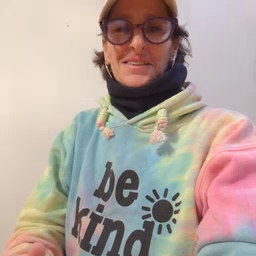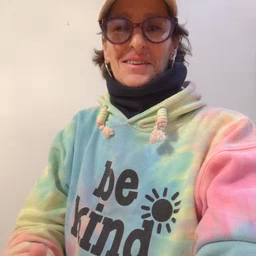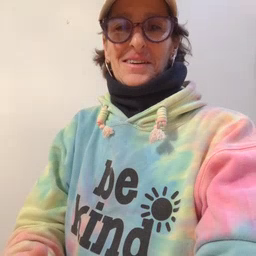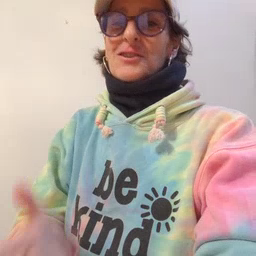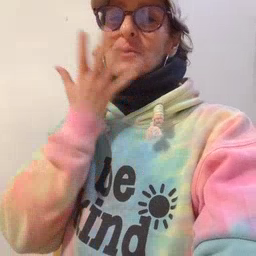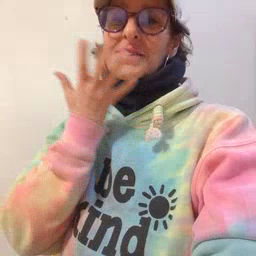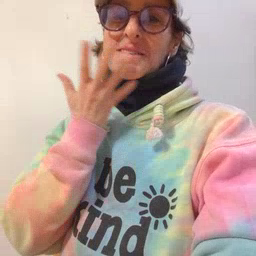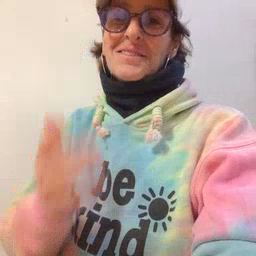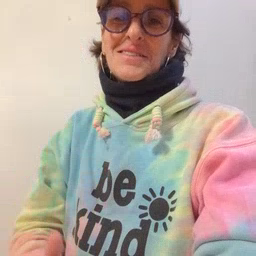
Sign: grass